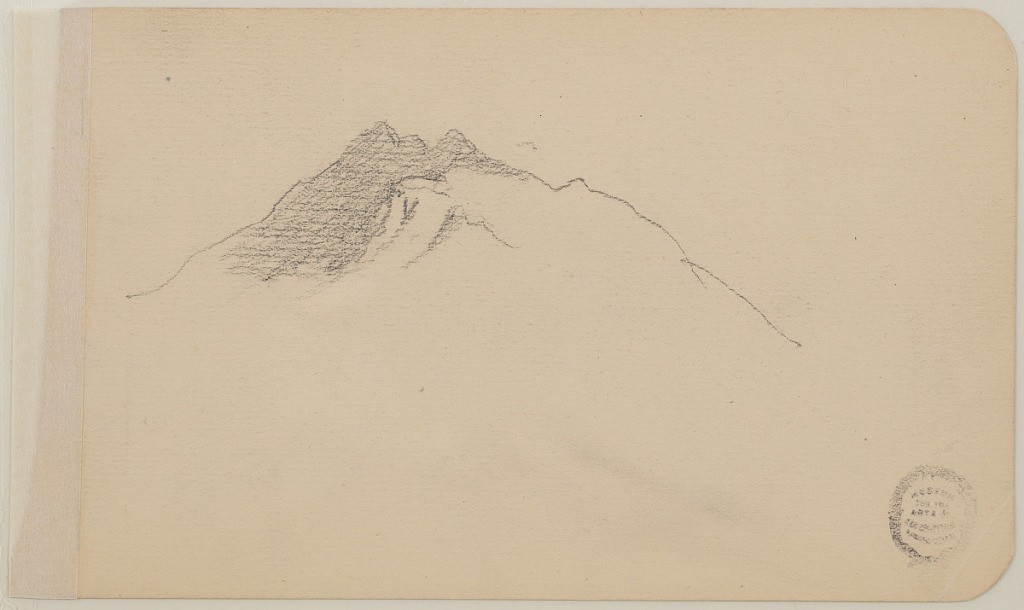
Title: Rugged Mountain Peak, Mexico
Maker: Frederic Edwin Church, American, 1826–1900
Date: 1889
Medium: Graphite on off-white wove paper; verso: graphite
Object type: Drawing
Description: Landscape sketch showing a view of a rugged mountain peak in Mexico. Dominating the composition at center and isolated from any other forms, the mountain has a sharp, serrated peak with multiple pinnacles. The left side of the mountain and its summit are in shadow, while the rocky ridge on the right flank is brightly lit.

Verso: Landscape sketch showing a view of a valley in Mexico bound by overlapping mountain ridges that extend into the distance. Relatively flat, loosely rendered terrain extends across the foreground, while, at left, an extremely steep mountainside rises to the upper left corner. Behind it, a rugged, serrated mountain ridge is prominently visible before quickly descending to center, where overlapping ridges extend into the background. At right, several steep mountainsides are layered on top of each other, leading to a view of a pointed peak in the background at right.